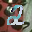
Label: 2